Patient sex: M
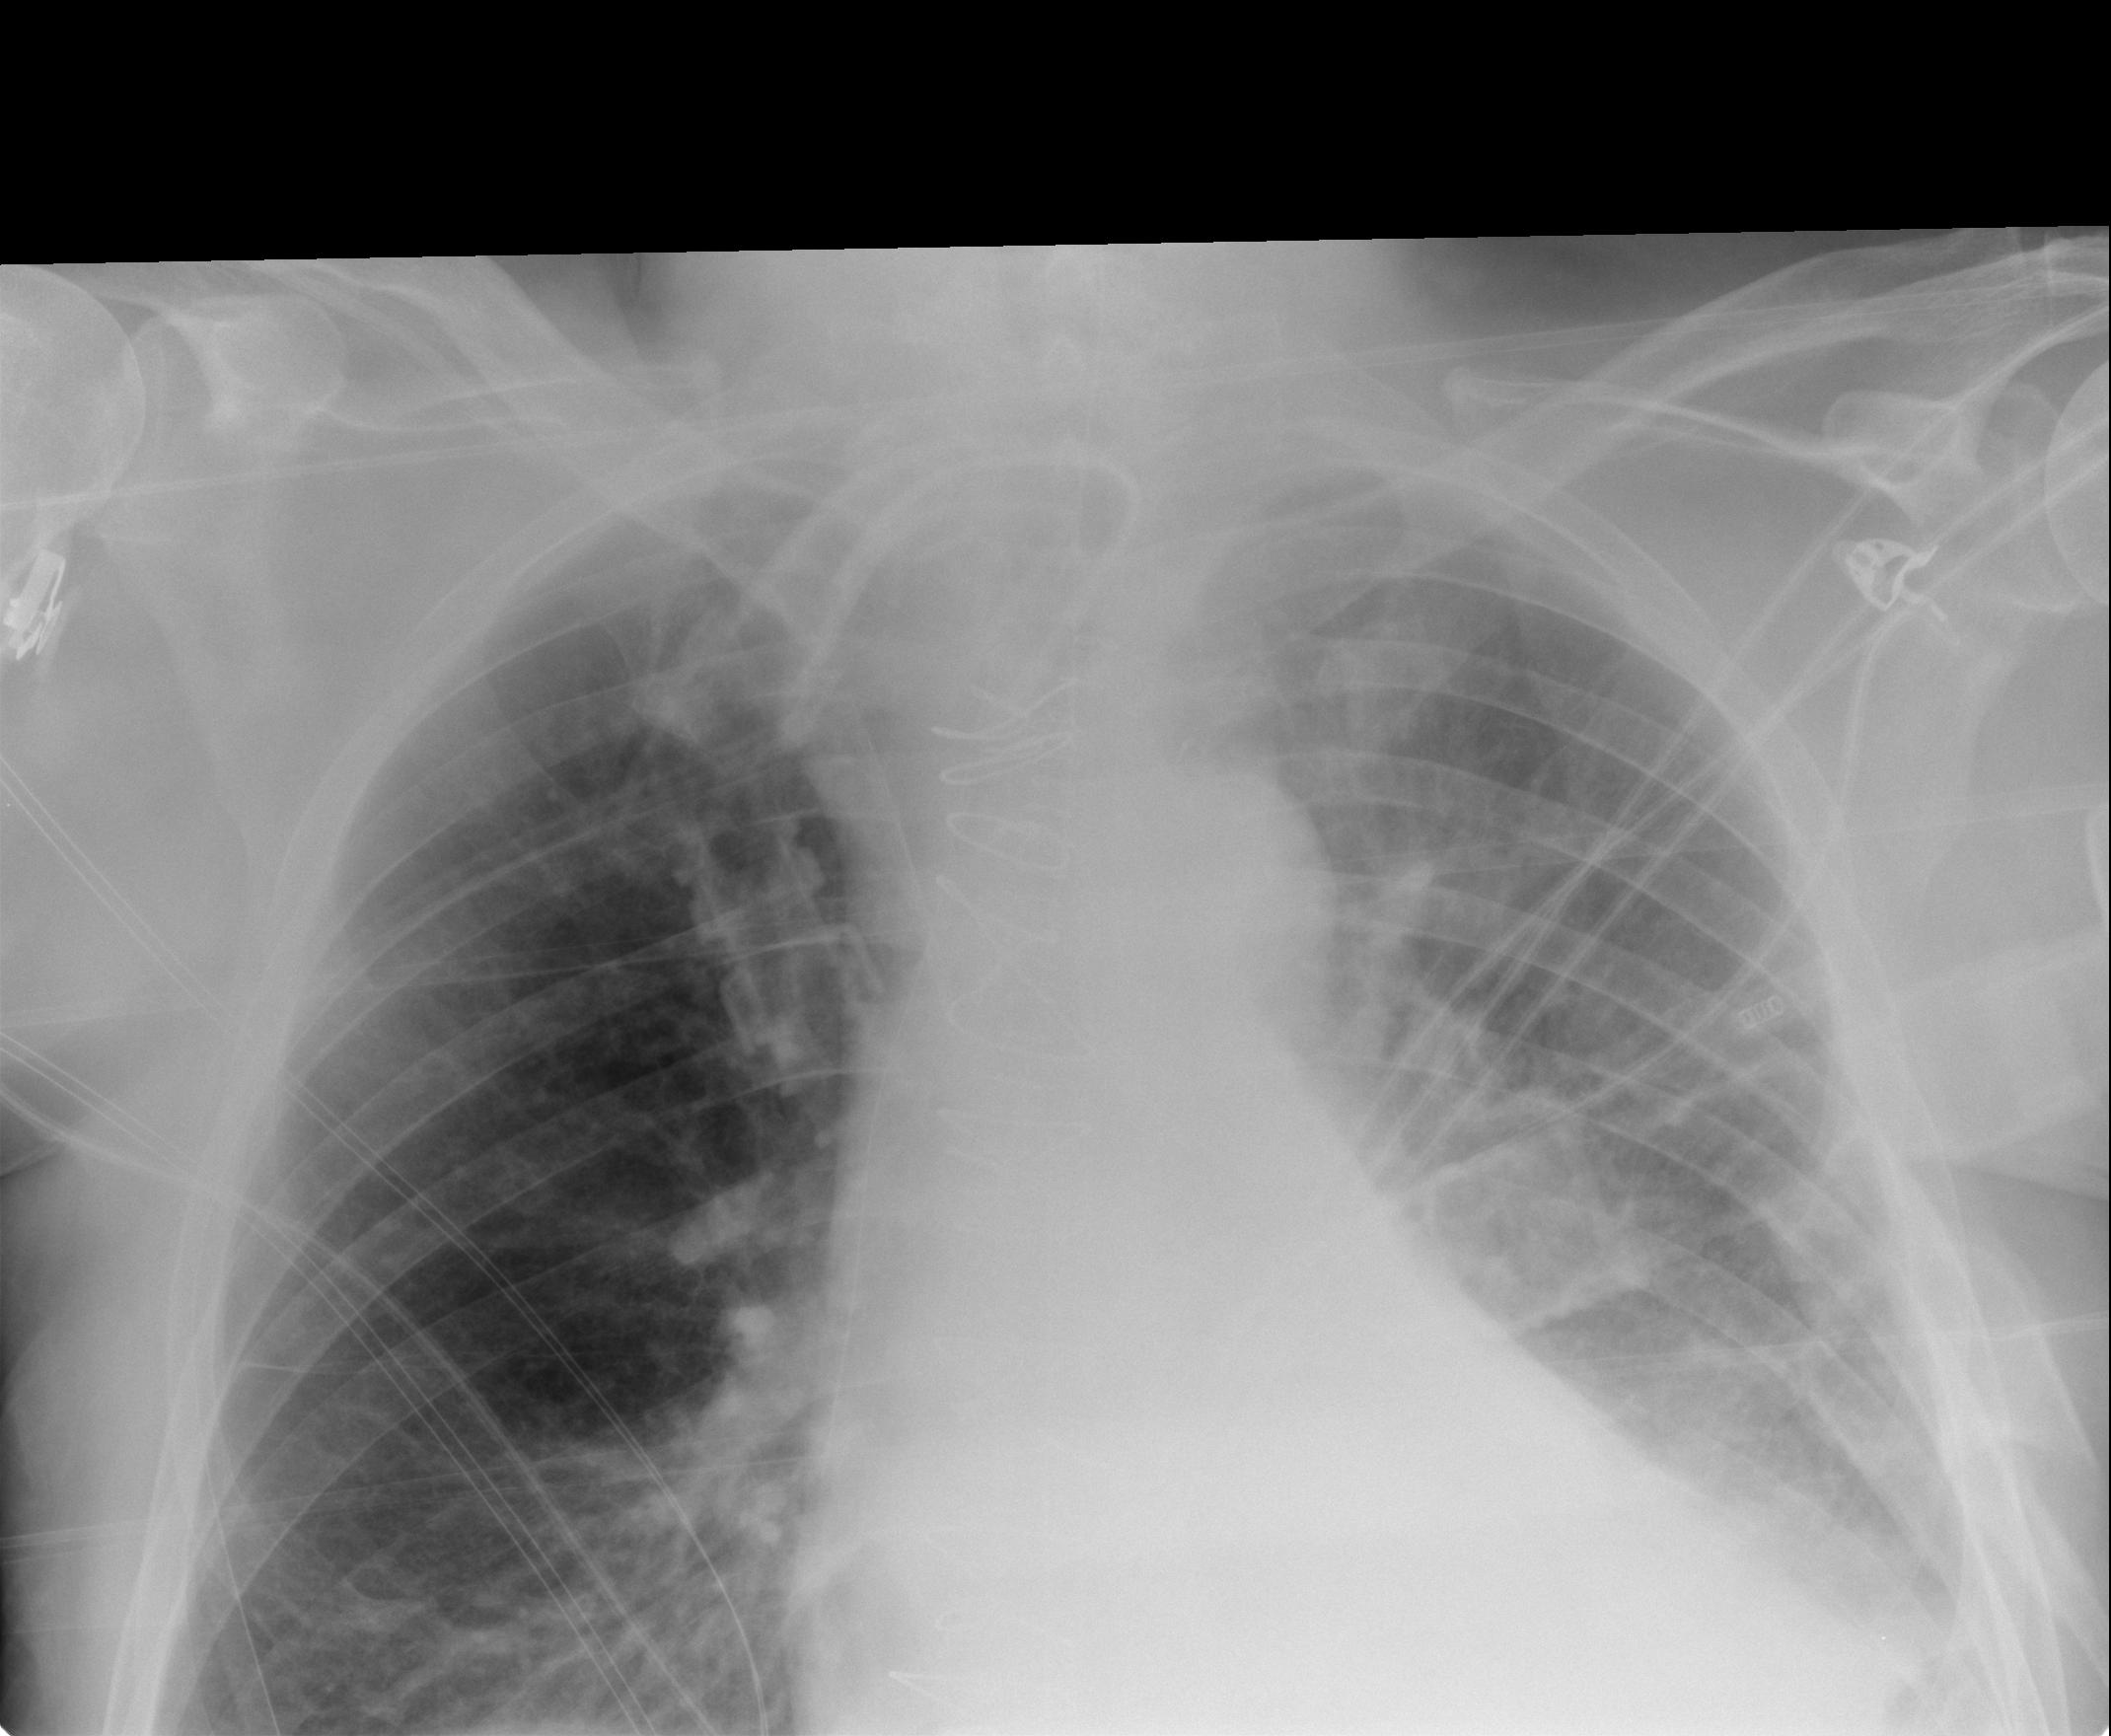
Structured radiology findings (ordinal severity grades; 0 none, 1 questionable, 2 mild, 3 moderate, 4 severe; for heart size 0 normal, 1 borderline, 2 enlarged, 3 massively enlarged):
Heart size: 1
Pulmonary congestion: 1
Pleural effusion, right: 0
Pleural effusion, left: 2
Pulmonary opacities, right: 0
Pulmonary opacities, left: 0
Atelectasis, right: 2
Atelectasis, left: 3